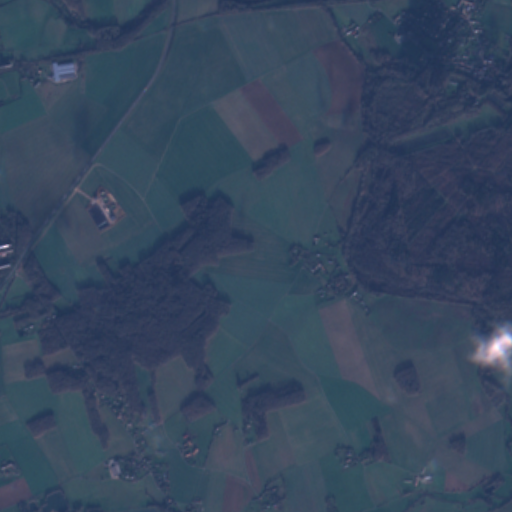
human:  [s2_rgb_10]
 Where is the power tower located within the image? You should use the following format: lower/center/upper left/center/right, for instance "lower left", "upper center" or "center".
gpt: The power tower is located in the lower of the image.
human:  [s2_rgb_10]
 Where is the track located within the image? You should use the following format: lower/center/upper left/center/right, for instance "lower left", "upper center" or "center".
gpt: The track is located in the upper left of the image.
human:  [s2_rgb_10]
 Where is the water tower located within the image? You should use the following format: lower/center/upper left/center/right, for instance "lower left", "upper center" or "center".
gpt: The water tower is located in the lower center of the image.
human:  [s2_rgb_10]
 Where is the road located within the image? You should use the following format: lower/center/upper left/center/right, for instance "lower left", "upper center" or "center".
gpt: There is no road in the image.